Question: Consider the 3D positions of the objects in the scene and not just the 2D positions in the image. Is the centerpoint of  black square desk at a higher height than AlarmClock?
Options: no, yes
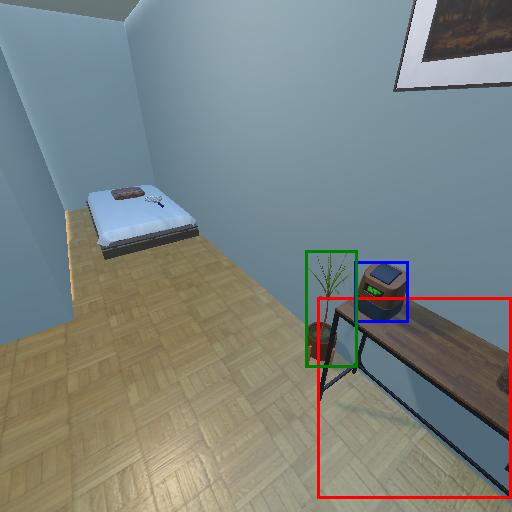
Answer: no